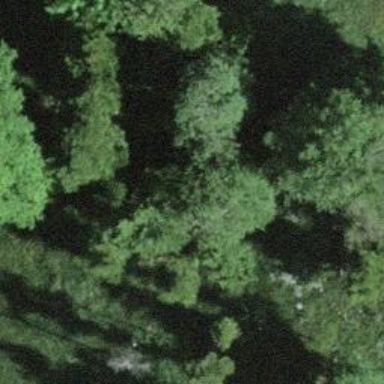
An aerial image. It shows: Deciduous broadleaved forest.